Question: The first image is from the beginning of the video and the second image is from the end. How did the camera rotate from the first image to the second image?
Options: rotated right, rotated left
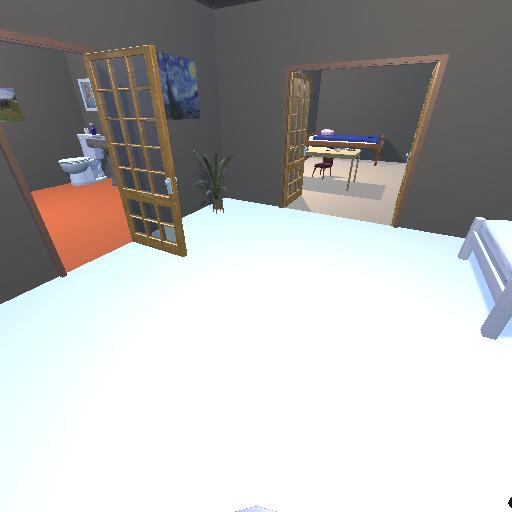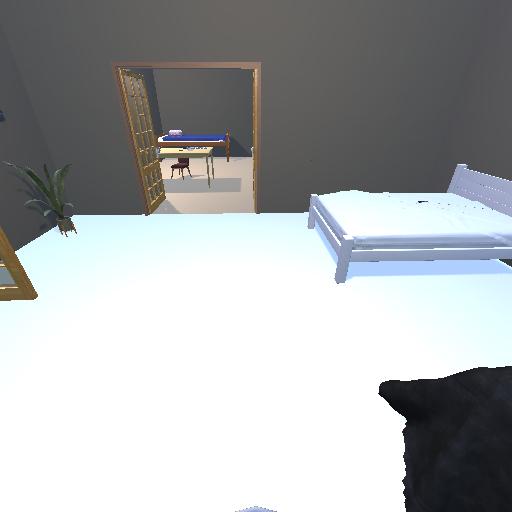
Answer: rotated right